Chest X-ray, AP view. Patient: 21 years old, sex F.
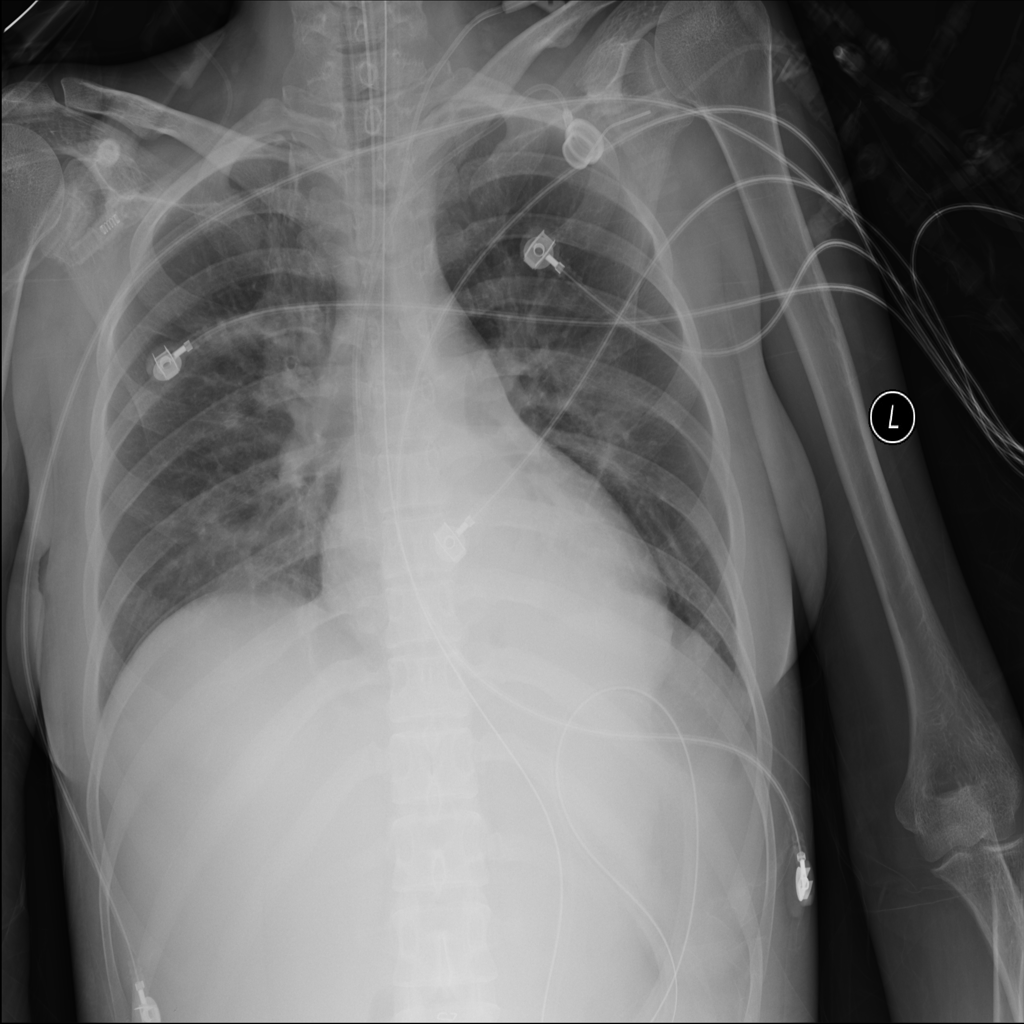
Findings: Infiltration